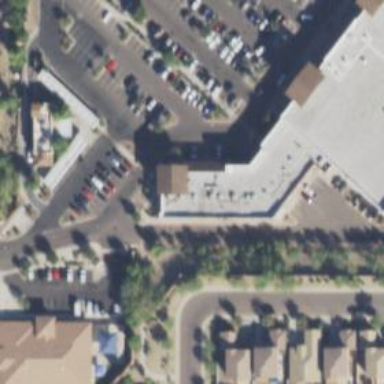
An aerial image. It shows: Healthcare clinic is depicted in the image.